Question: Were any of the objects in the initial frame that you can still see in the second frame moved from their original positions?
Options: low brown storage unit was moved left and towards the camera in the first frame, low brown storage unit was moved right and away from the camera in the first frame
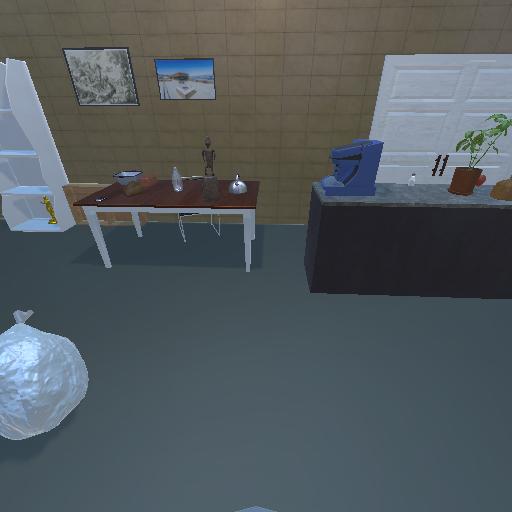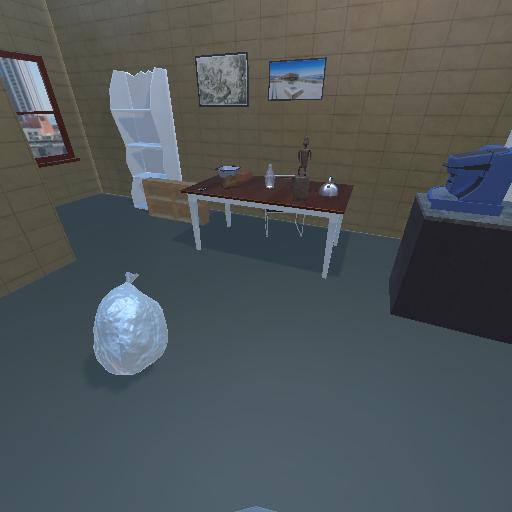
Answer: low brown storage unit was moved left and towards the camera in the first frame